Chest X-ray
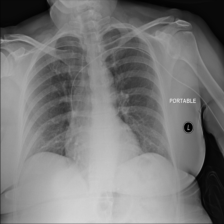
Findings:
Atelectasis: negative
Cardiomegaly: negative
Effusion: negative
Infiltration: negative
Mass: negative
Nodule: negative
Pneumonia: negative
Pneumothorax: negative
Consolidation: negative
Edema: negative
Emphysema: negative
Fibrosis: negative
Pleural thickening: negative
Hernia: negative